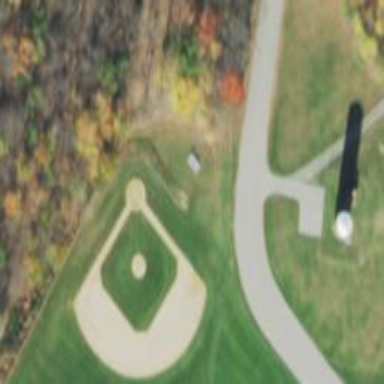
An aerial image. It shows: Baseball pitch for leisure land.